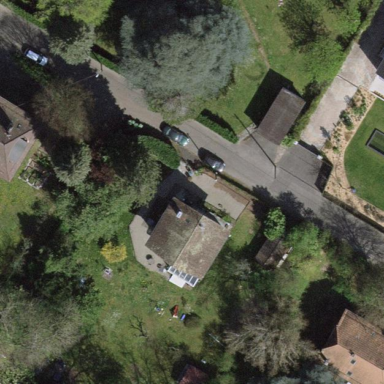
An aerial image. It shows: Garden surrounded by fence.